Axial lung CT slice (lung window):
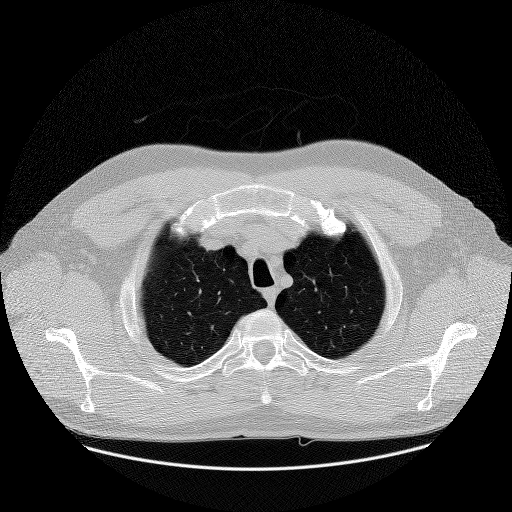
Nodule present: no